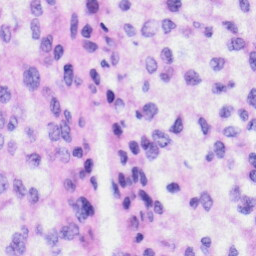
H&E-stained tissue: Liver